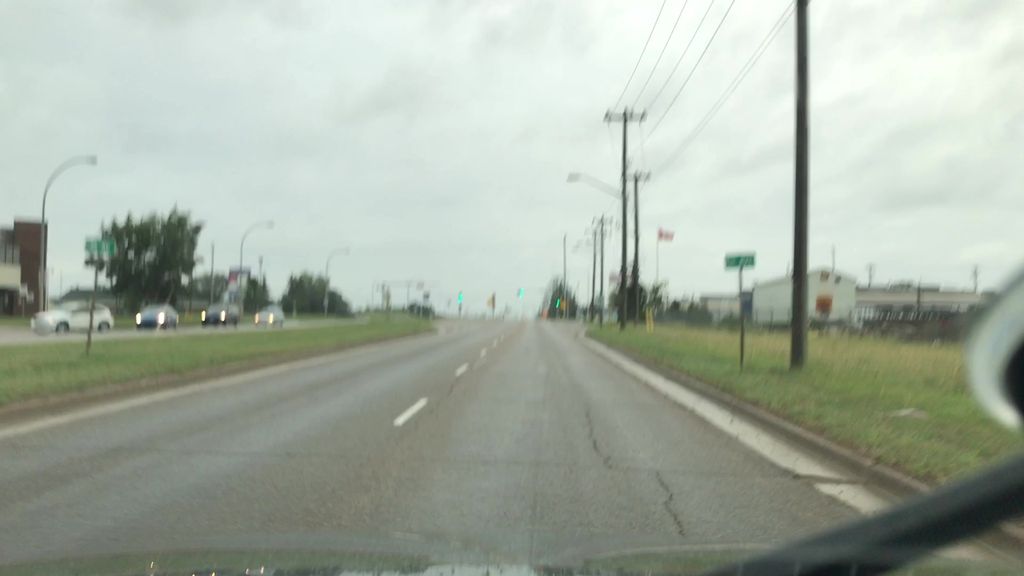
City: edmonton